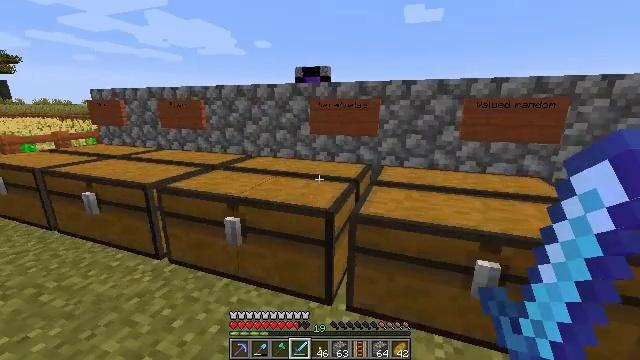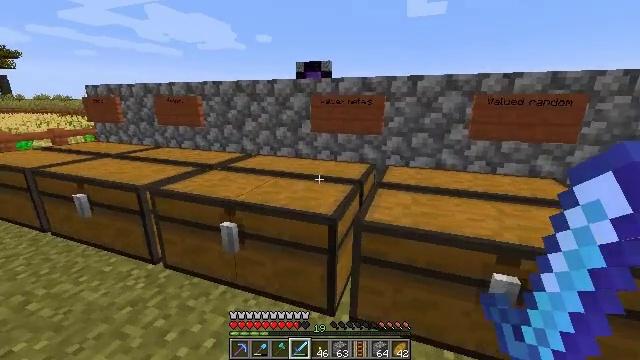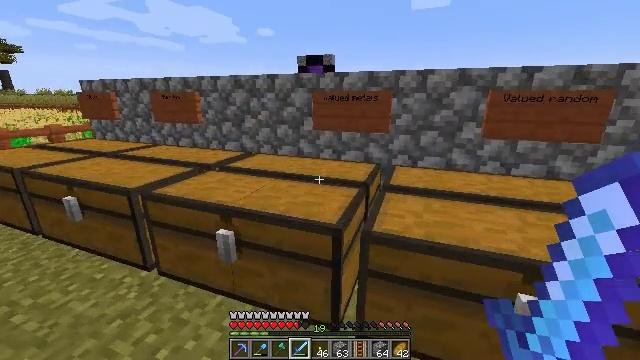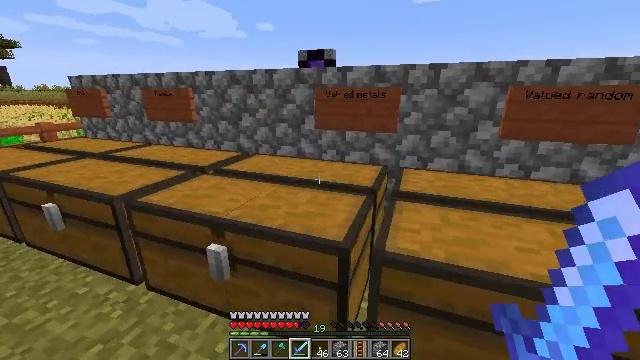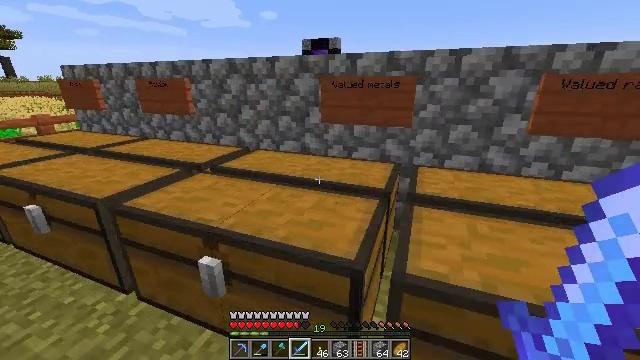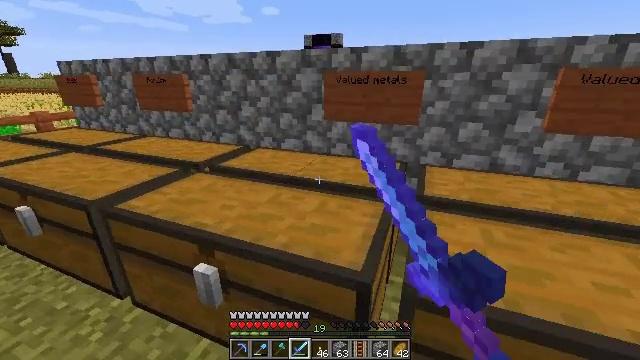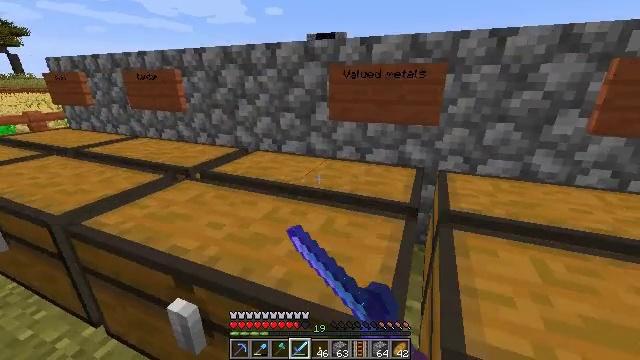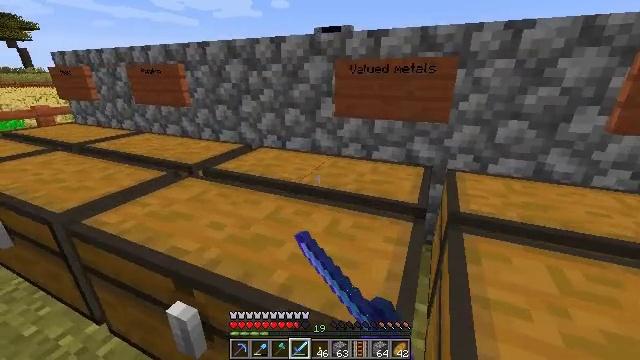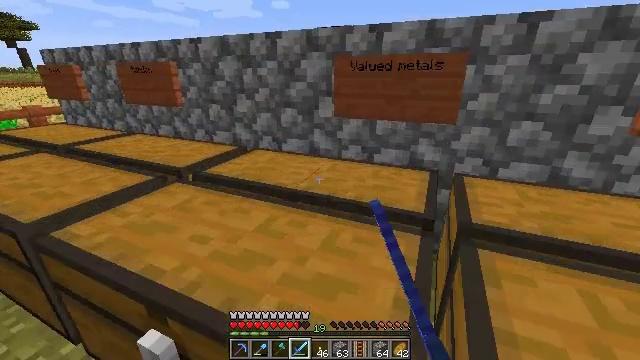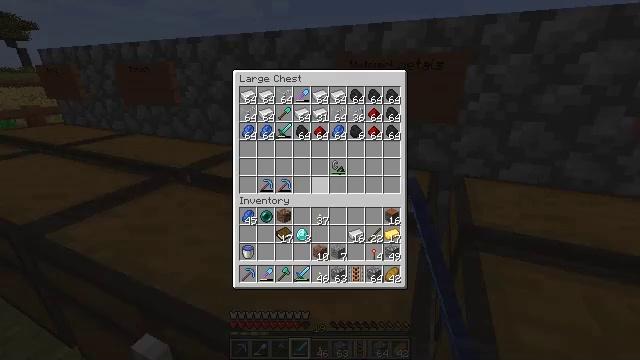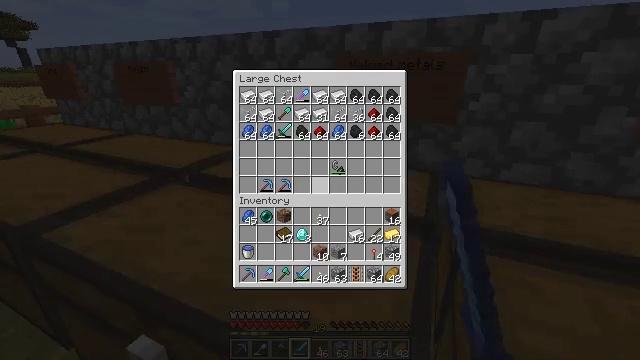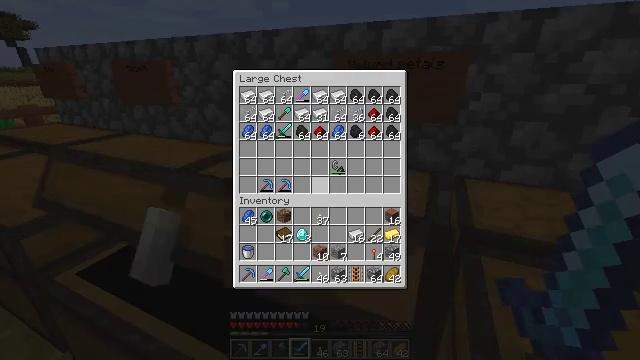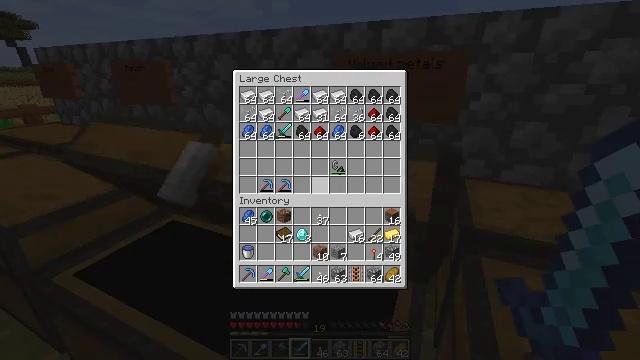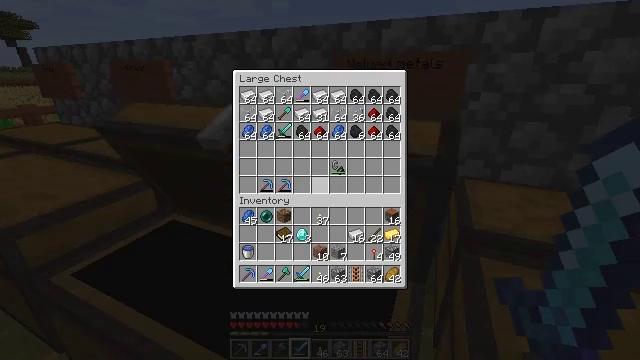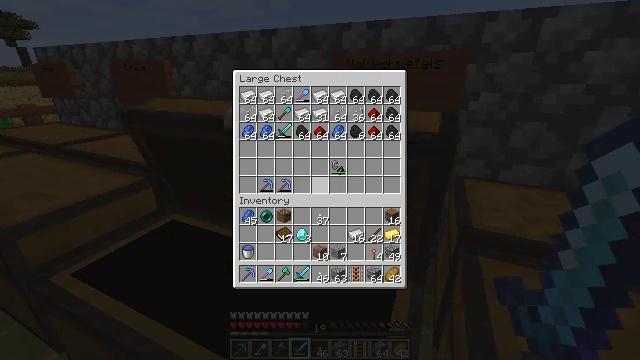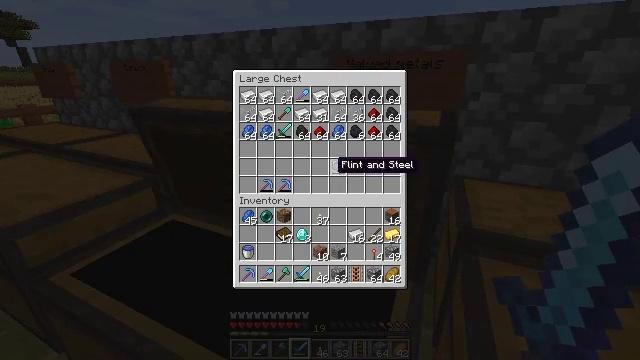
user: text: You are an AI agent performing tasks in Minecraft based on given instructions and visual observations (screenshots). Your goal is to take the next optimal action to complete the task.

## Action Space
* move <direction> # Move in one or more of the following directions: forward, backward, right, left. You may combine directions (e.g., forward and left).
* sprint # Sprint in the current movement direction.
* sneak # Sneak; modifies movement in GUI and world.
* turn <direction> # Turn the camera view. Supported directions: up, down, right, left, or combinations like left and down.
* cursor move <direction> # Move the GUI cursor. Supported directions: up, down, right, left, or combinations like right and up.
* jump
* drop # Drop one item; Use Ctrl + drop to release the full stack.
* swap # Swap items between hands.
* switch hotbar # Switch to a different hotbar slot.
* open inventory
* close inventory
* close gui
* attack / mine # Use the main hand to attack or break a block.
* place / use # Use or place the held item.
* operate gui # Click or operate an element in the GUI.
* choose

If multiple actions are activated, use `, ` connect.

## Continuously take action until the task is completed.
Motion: motion action
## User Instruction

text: Drop a granite.
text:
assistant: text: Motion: move forward
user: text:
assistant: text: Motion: move forward, turn down
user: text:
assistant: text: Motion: move forward
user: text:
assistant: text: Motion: move forward, turn down, use / place
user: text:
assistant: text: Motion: move forward, use / place
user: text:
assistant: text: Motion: move forward, use / place
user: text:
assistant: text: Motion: turn left and down, use / place
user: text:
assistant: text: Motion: no_op
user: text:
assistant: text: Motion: open gui
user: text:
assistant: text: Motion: no_op
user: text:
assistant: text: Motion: no_op
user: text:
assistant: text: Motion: no_op
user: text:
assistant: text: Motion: no_op
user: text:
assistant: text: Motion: no_op
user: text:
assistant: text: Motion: no_op
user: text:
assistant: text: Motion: no_op
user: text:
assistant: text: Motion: cursor move right
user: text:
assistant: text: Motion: cursor move right
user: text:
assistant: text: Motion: cursor move right and down
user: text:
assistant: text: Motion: no_op
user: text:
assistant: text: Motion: no_op
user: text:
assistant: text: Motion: no_op
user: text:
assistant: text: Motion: no_op
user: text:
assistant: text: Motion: no_op
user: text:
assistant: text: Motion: no_op
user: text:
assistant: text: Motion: no_op
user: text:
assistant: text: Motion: no_op
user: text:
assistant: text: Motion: no_op
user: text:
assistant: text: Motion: no_op
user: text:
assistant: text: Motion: no_op